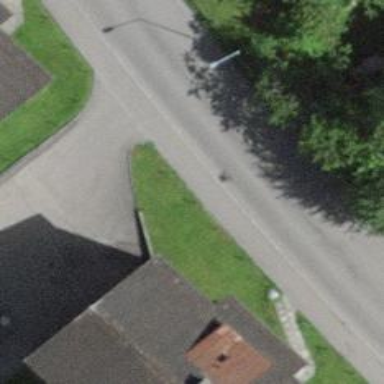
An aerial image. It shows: Sidewalk along the footway.